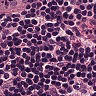
Metastatic tissue present: no